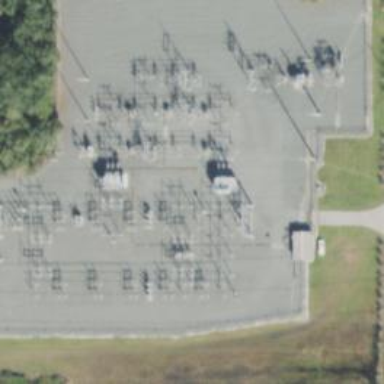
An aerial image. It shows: Switch for power supply.